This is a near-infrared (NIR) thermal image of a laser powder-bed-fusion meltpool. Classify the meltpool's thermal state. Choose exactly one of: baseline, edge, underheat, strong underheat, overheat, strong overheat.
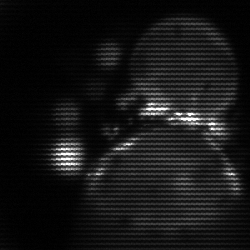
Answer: edge